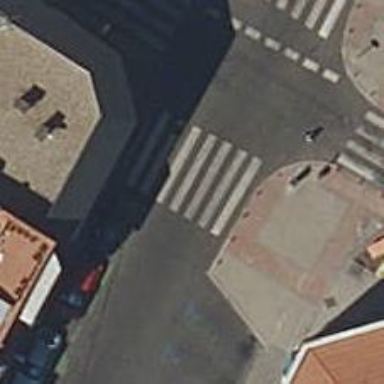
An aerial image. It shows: Marked road crossing.